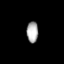
Tissue: lung
Cell type: T cells
Senescence score: 0.7413
Nuclear area (px): 241
Mean DAPI intensity: 169.896